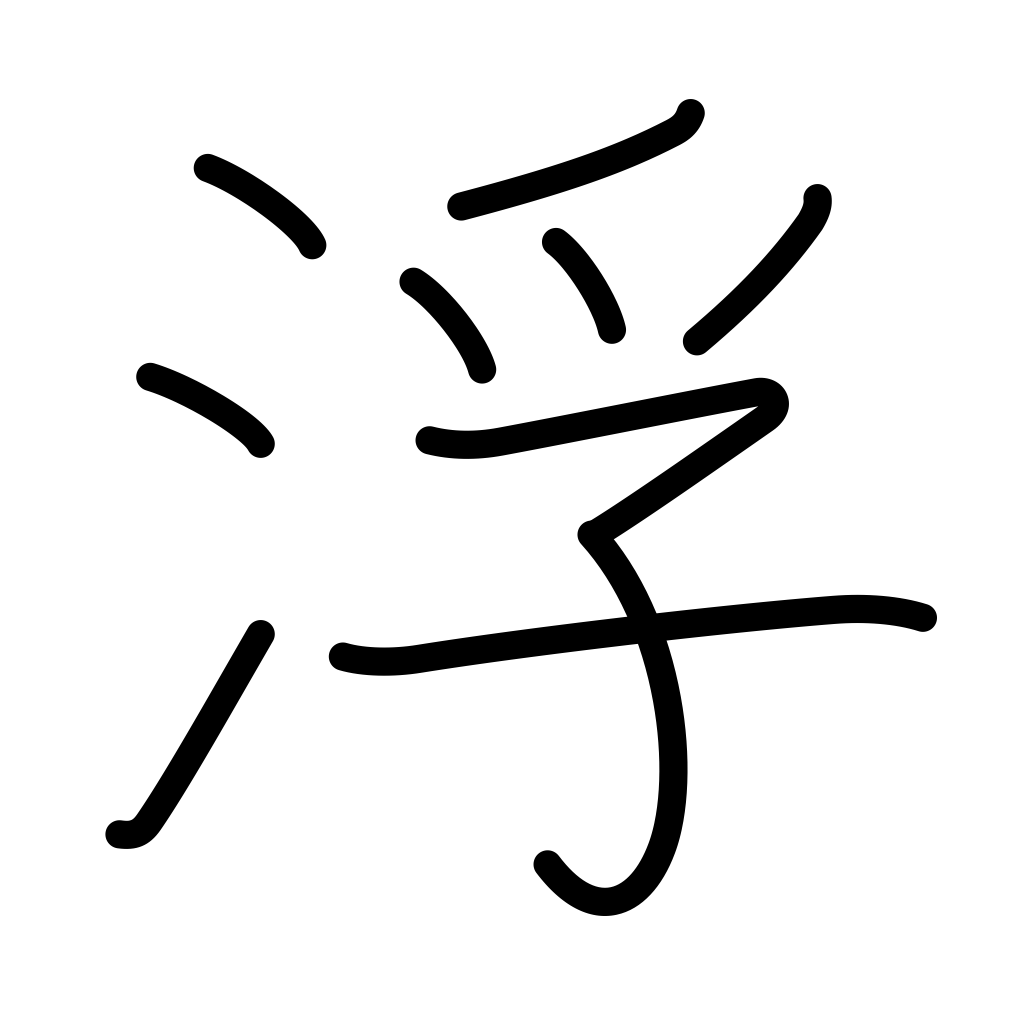
Meaning: floating, float, rise to surface